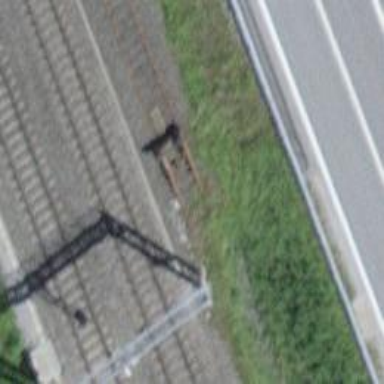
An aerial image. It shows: Railway buffer stop.